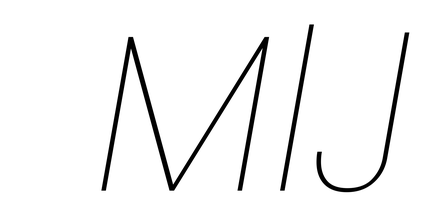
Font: Poppins-ThinItalic